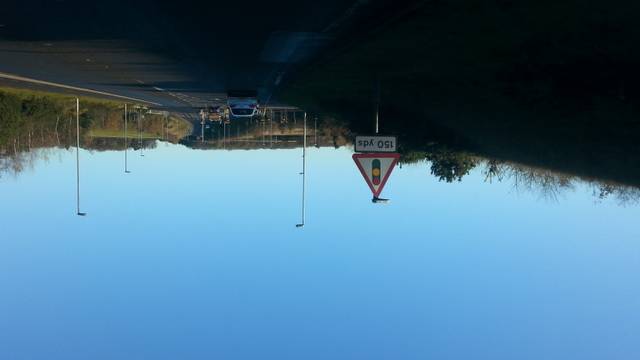
Region: United Kingdom
Coordinates: 53.118, -1.184